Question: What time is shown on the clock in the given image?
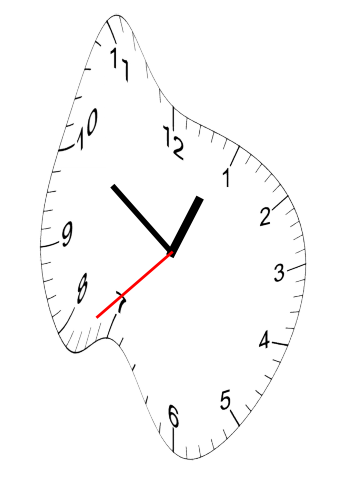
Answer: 12:50:38